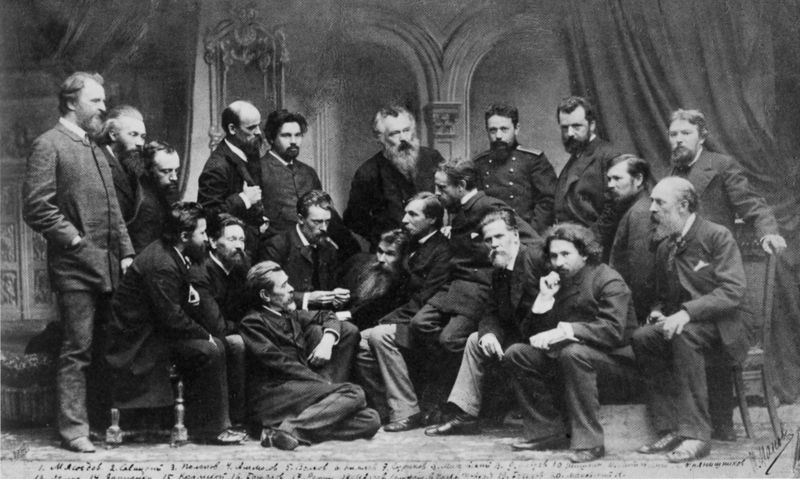
Titel: Die Peredwischniki
Schlagwörter: gruppe, sitzen, männer, reden, stuhl, stühle, säule, herren, versammlung, anzug, bart, bärte, alte, barock, stehen, vorhang, sessel, sitzend, herrschaft, relief, schrift, bogen, schule, krawatte, foto, bögen, schwarz-weiß, künstler, politik, uniform, beschriftung, gruppenbild, politiker, rundbögen, menschengruppe, diskussion, wichtig, akademie, marx, philosophen, mmänner, tolstoi, lenin, engels, dominanz, fiti, philosphen, plitiker